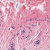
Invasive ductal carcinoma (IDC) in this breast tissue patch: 0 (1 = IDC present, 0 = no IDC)